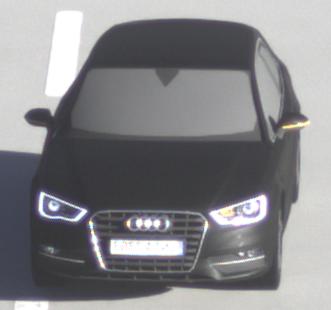
Make: Audi
Model: A3 1.2 TFSI
Detailed model: A3 (8V)
Model produced from: 2013/02
Model produced until: 2014/05
Doors: 3
Color: black
Road condition: dry road
Daytime: morning or afternoon
Contrast: high contrast